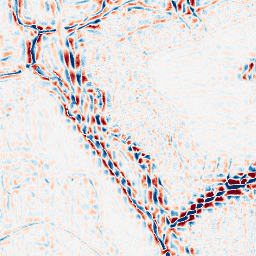
Category: wavelet
Decomposition family: wavelet_dwt
Decomposition parameters: wavelet: coif2
level: 3
Upsampling method: fft_zeropad
Upsampling parameters: scale: 8
Upsampling scale: 8